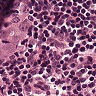
Metastatic tissue present: yes